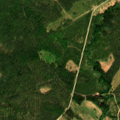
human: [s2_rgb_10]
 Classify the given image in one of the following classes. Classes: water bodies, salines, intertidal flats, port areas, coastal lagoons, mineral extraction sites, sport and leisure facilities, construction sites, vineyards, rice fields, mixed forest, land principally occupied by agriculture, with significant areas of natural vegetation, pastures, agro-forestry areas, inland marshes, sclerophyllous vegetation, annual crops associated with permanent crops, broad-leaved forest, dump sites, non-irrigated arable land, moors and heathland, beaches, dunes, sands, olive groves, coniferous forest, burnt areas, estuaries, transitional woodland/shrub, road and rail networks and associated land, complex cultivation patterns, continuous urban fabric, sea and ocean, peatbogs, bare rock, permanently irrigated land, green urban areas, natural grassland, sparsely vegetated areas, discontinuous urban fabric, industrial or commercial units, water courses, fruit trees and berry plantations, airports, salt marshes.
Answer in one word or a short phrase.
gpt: coniferous forest, mixed forest, transitional woodland/shrub